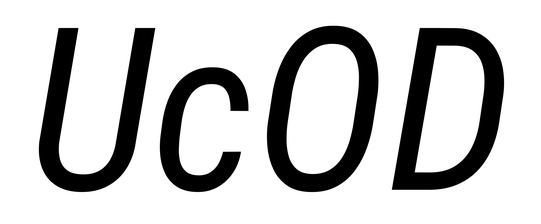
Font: Roboto-Italic_Condensed_Italic